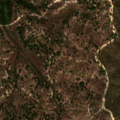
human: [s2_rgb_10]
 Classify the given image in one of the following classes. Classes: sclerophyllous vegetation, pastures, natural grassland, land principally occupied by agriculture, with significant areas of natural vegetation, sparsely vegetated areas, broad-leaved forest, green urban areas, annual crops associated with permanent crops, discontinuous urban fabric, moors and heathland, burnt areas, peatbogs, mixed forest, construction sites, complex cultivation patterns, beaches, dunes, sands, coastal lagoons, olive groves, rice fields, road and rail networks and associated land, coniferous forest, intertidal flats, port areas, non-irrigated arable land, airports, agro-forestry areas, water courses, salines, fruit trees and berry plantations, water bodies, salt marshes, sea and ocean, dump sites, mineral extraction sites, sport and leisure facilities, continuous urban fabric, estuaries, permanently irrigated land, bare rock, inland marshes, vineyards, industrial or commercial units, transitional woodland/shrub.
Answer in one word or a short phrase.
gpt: agro-forestry areas, broad-leaved forest, mixed forest